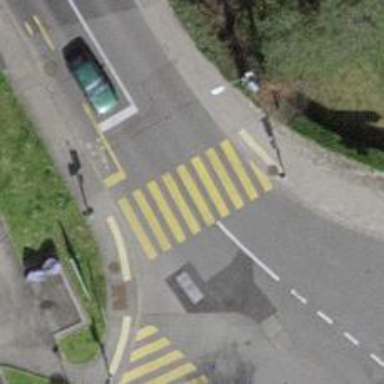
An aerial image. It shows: Crossing with traffic signals.